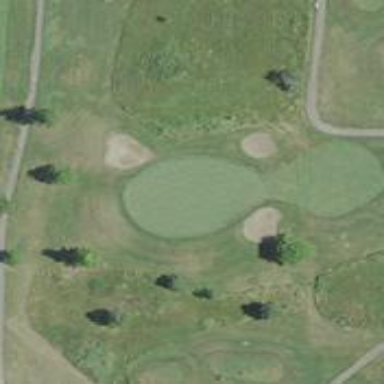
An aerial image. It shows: View of golf hole.